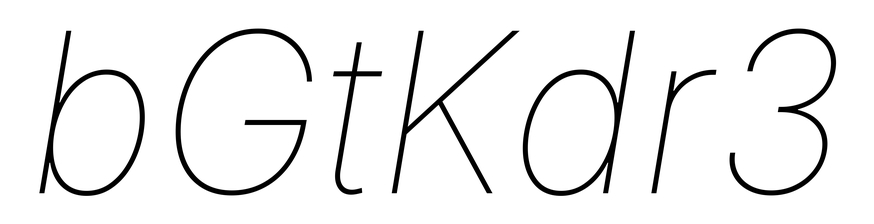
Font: Inter-Italic_Thin_Italic